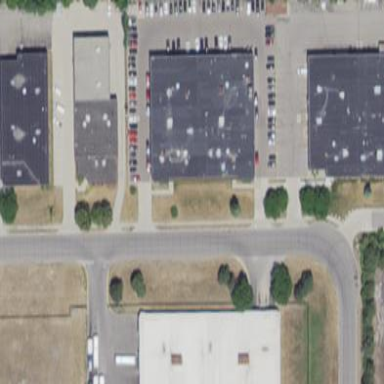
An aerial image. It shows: Office building.